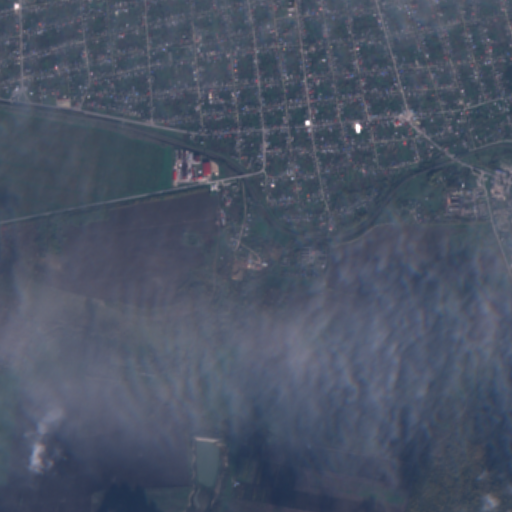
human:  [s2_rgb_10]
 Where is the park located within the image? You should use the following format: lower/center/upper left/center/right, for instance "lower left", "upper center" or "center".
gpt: The park is located in the lower right of the image.
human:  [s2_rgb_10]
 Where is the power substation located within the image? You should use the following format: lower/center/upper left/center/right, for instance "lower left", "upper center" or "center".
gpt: The power substation is located in the center right of the image.
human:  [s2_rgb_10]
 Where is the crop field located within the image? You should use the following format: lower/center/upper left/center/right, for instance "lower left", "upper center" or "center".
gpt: There is no crop field in the image.